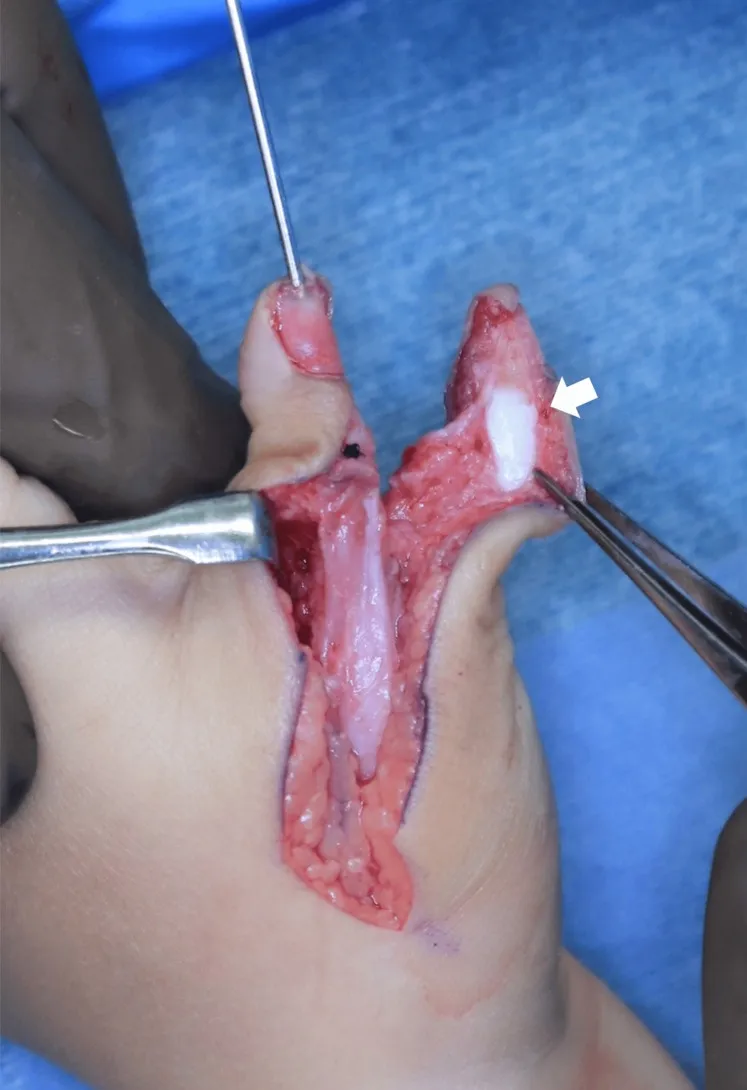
Intraoperative photograph after transferring the ulnar thumb to the radial thumb. The white arrow indicates the preserved part of the distal phalanx of the radial thumb.
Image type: medical_photograph (other_medical_photograph)